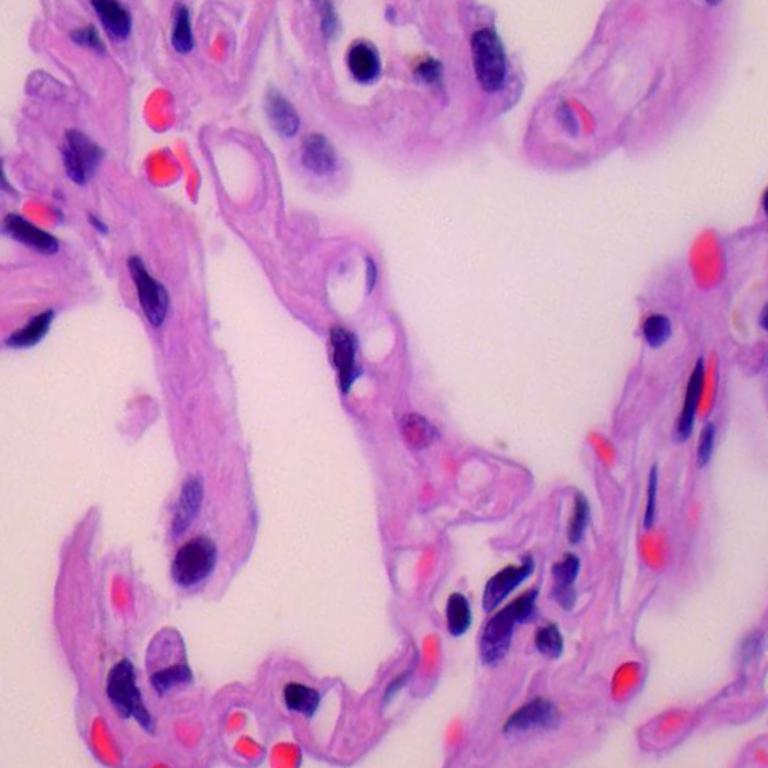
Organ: lung
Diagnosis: benign